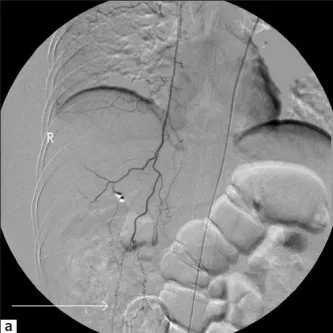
(a) Digital subtraction angiography image showing multiple anastomosing branches (arrow) of the superior epigastric artery anastomosing in the right lower abdomen.
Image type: radiology (x_ray)